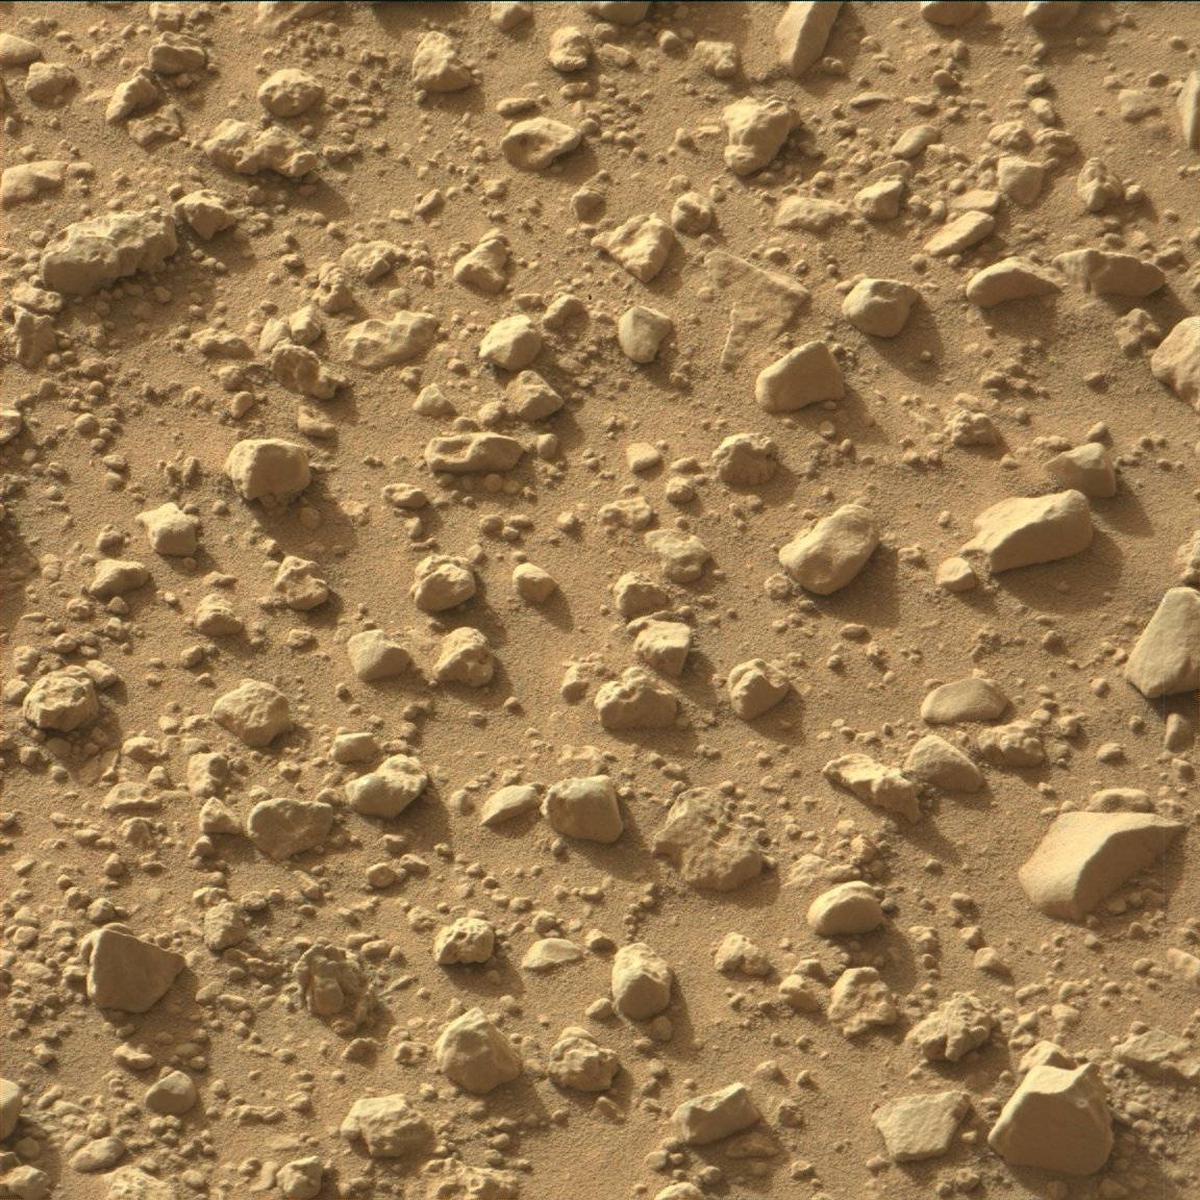
Terrain classes present: Bedrock, Rock, Sand / Soil